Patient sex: M
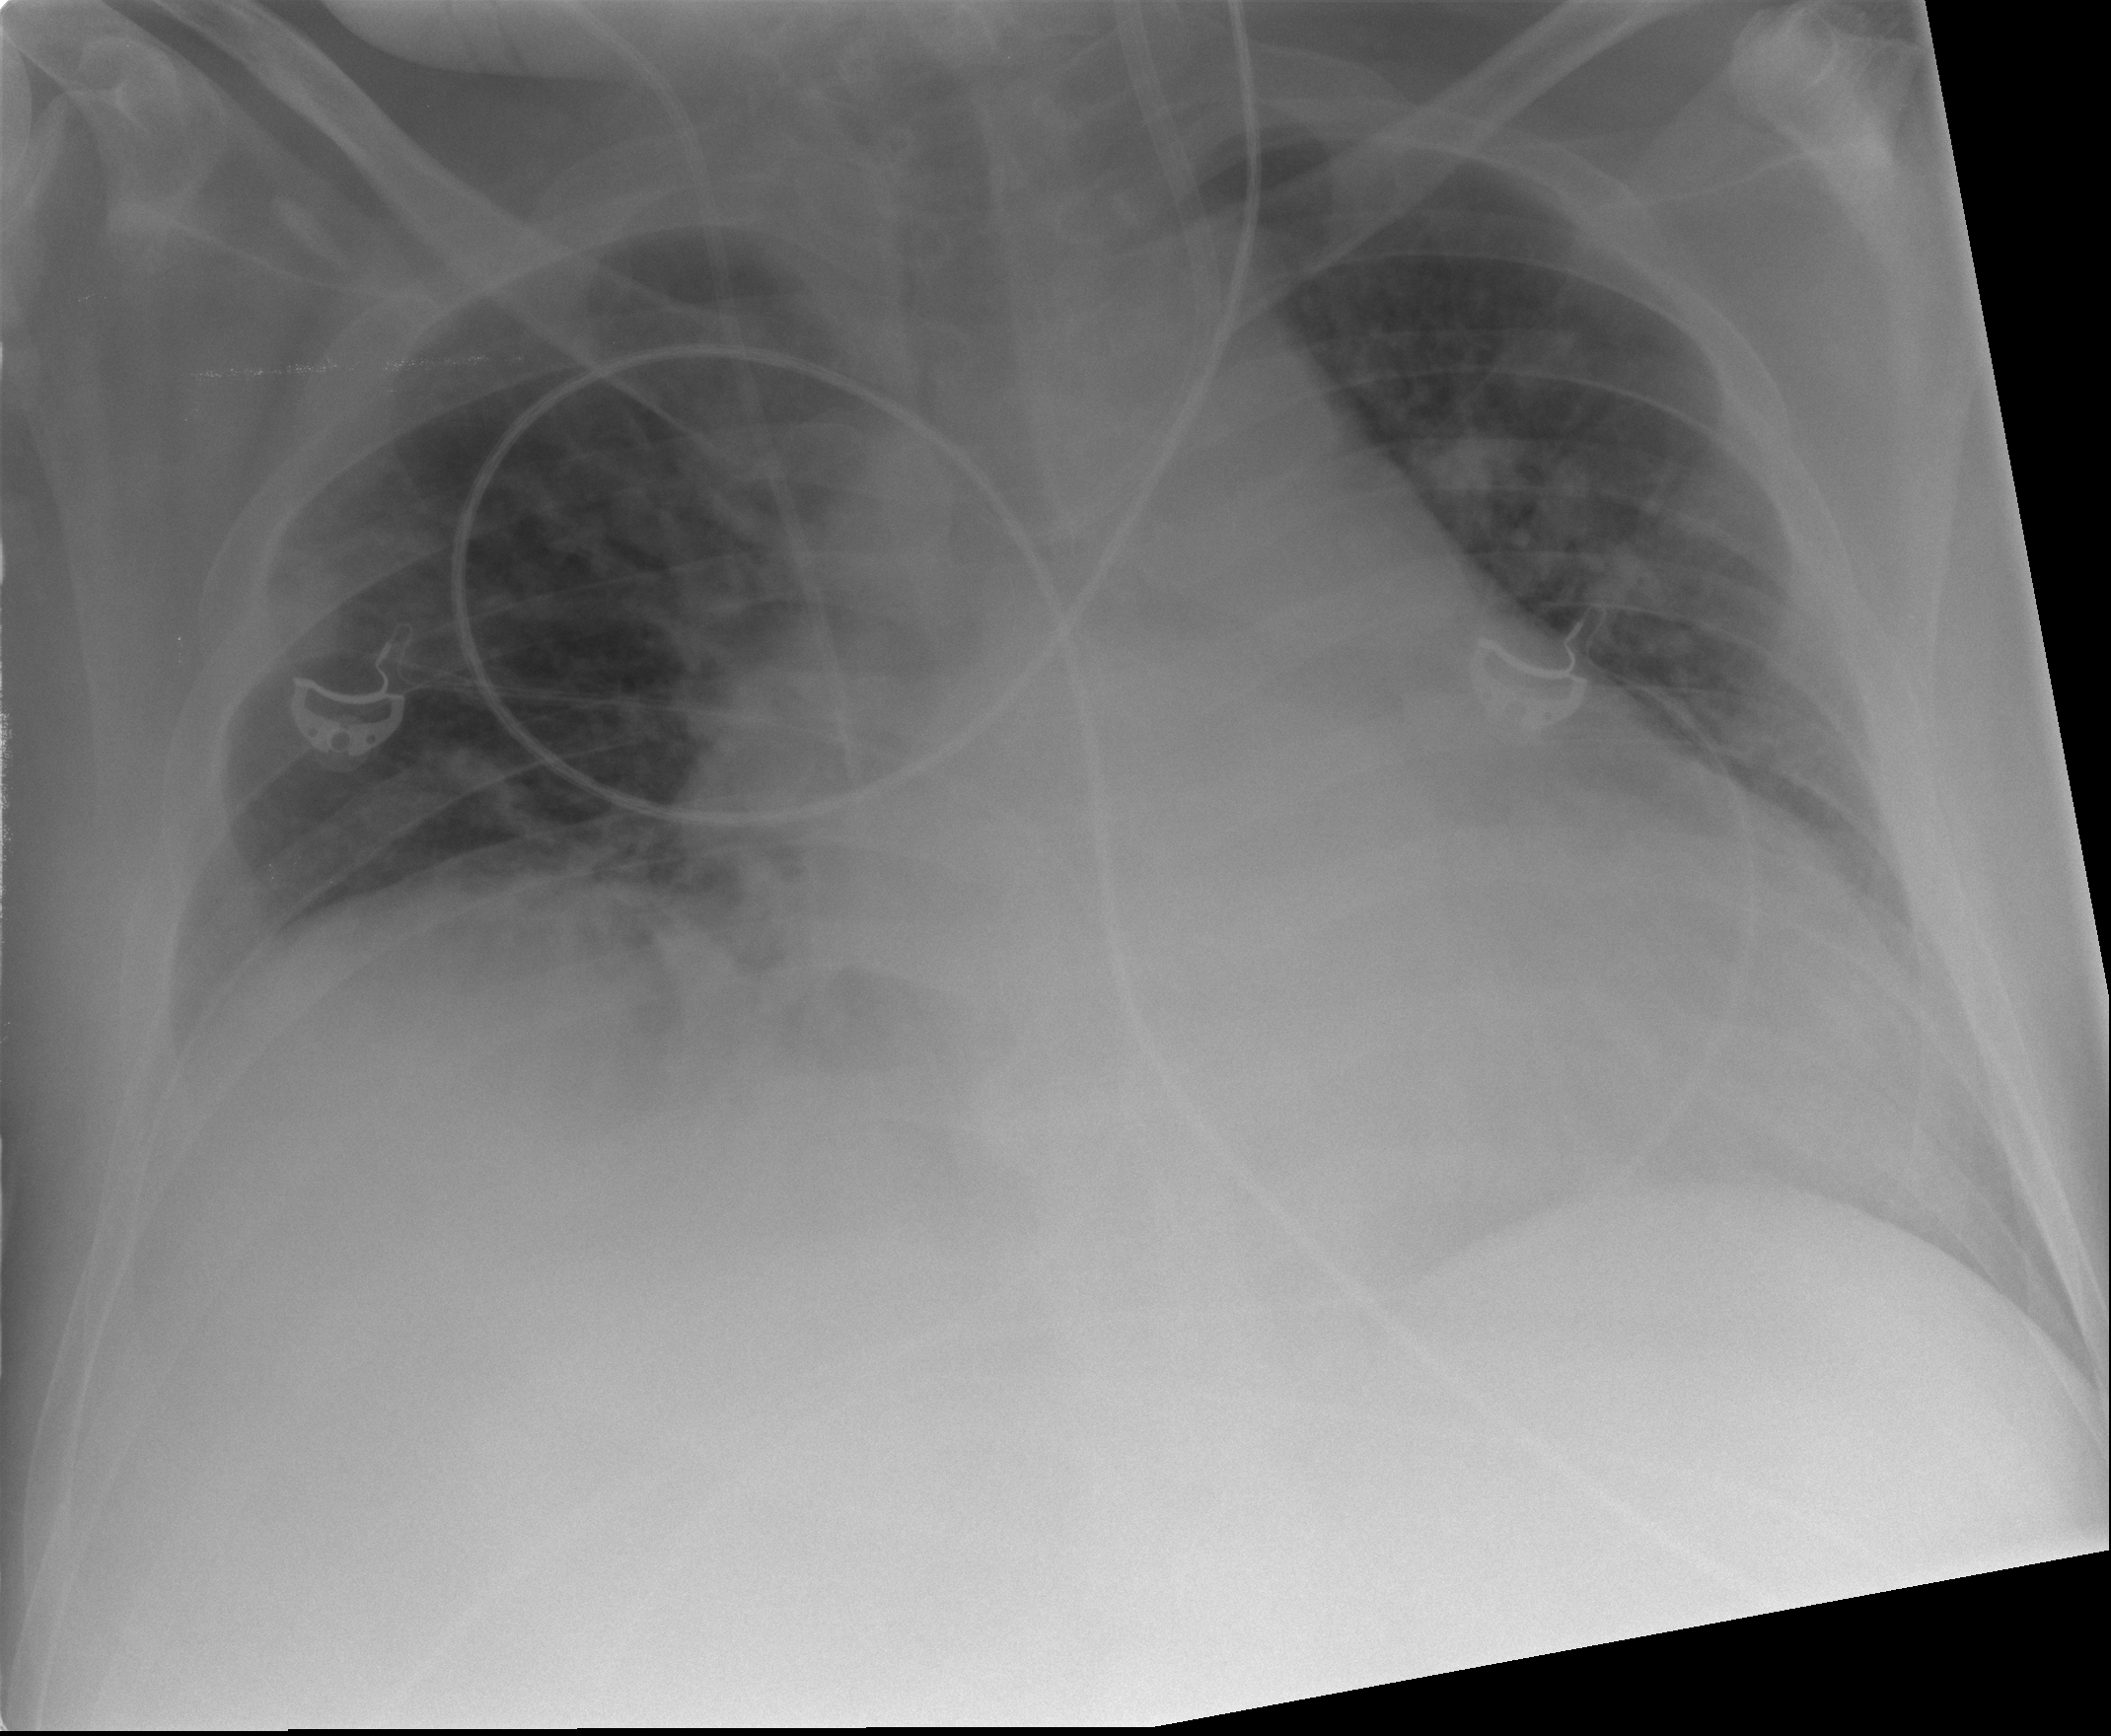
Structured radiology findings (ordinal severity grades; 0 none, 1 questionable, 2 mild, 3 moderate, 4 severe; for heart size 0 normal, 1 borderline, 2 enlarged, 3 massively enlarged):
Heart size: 2
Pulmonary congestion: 2
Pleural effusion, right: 0
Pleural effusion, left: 1
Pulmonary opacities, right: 0
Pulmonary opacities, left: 0
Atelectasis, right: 0
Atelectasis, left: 0